Brain MRI, t1w sequence, axial 2D slice.
Patient: age 34, sex F, weight 95 kg, height 1.95 m
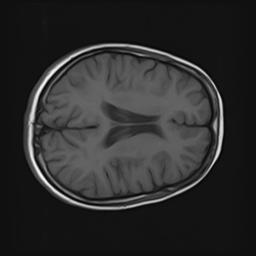